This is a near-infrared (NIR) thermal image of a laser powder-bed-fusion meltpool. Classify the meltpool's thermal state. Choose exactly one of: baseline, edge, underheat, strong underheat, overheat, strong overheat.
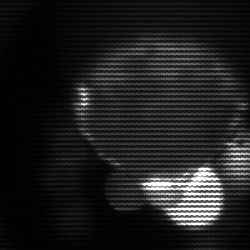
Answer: edge